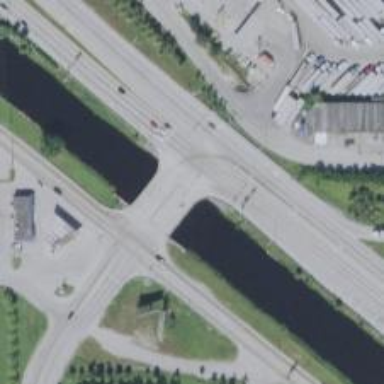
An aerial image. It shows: Secondary link road crossing over bridge.